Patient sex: F
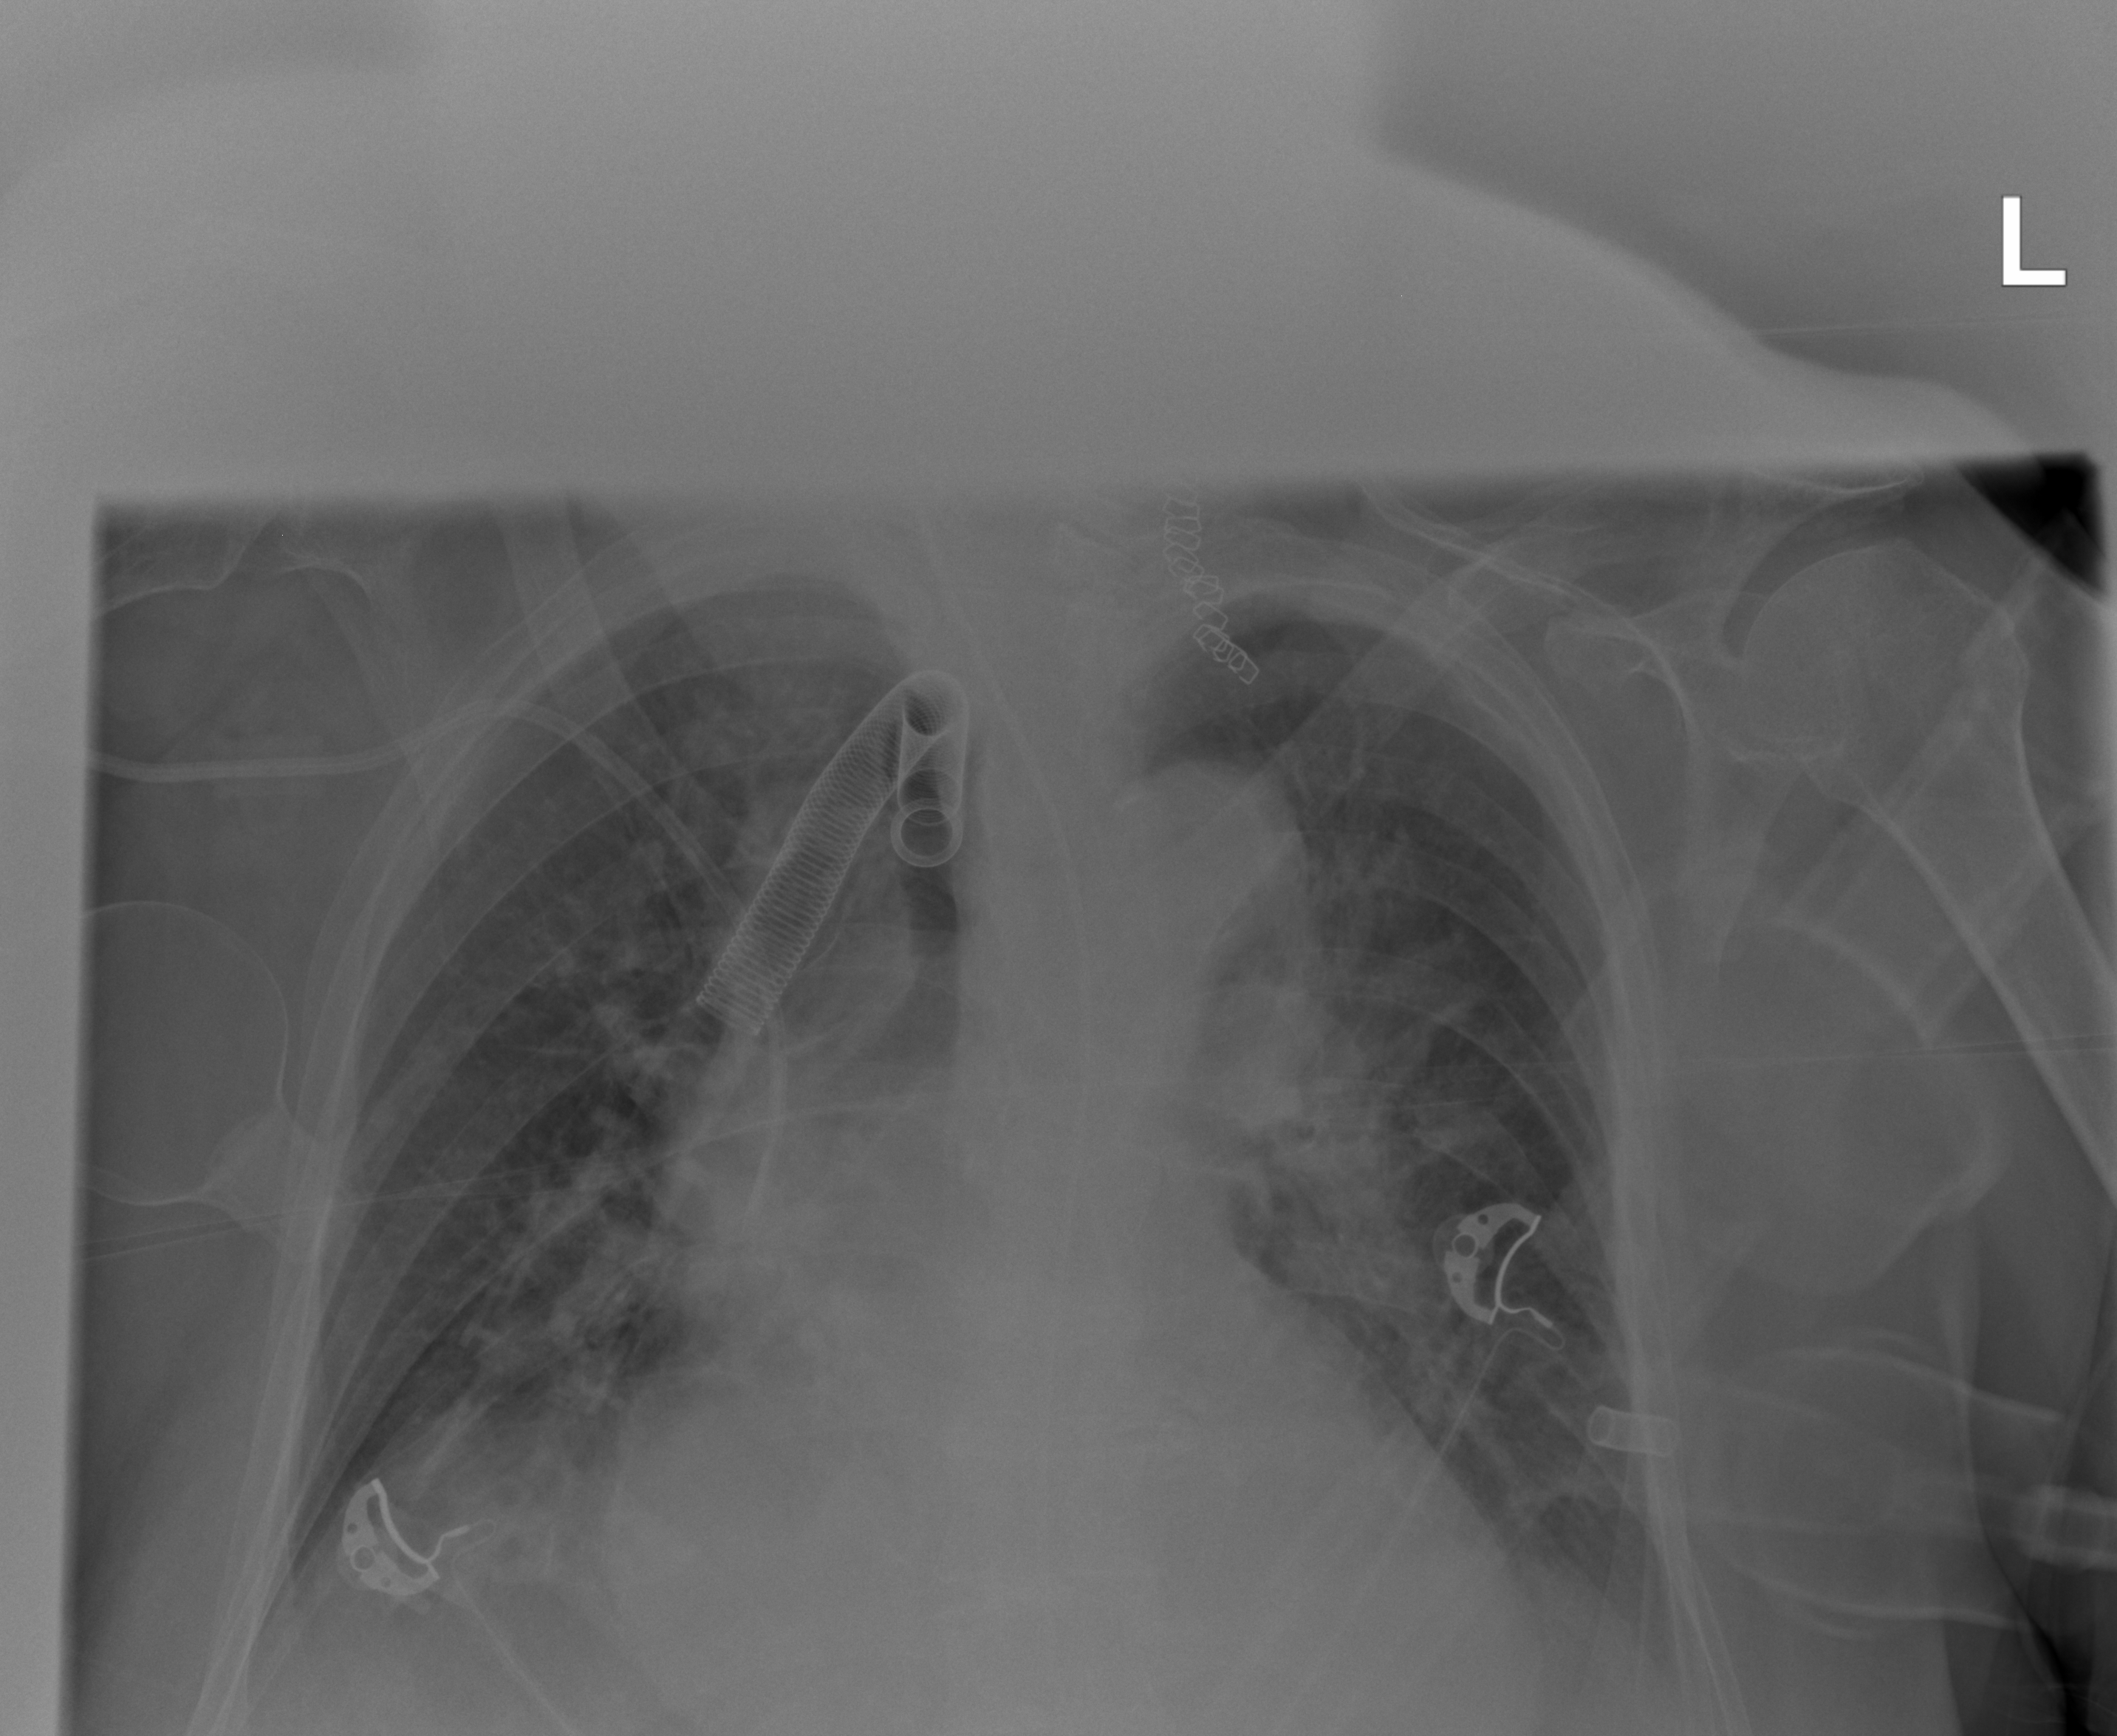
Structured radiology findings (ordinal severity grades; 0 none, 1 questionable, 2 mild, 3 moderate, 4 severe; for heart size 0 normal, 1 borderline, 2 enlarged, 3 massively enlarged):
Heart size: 2
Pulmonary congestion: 2
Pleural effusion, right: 2
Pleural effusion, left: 3
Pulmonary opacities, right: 0
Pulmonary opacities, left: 2
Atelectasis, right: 2
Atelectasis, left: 2